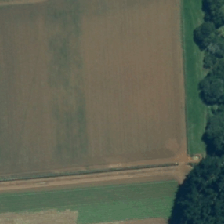
Land cover: shortrotation_cropland